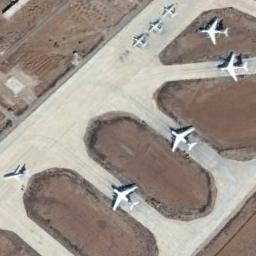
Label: airplane